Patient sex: M
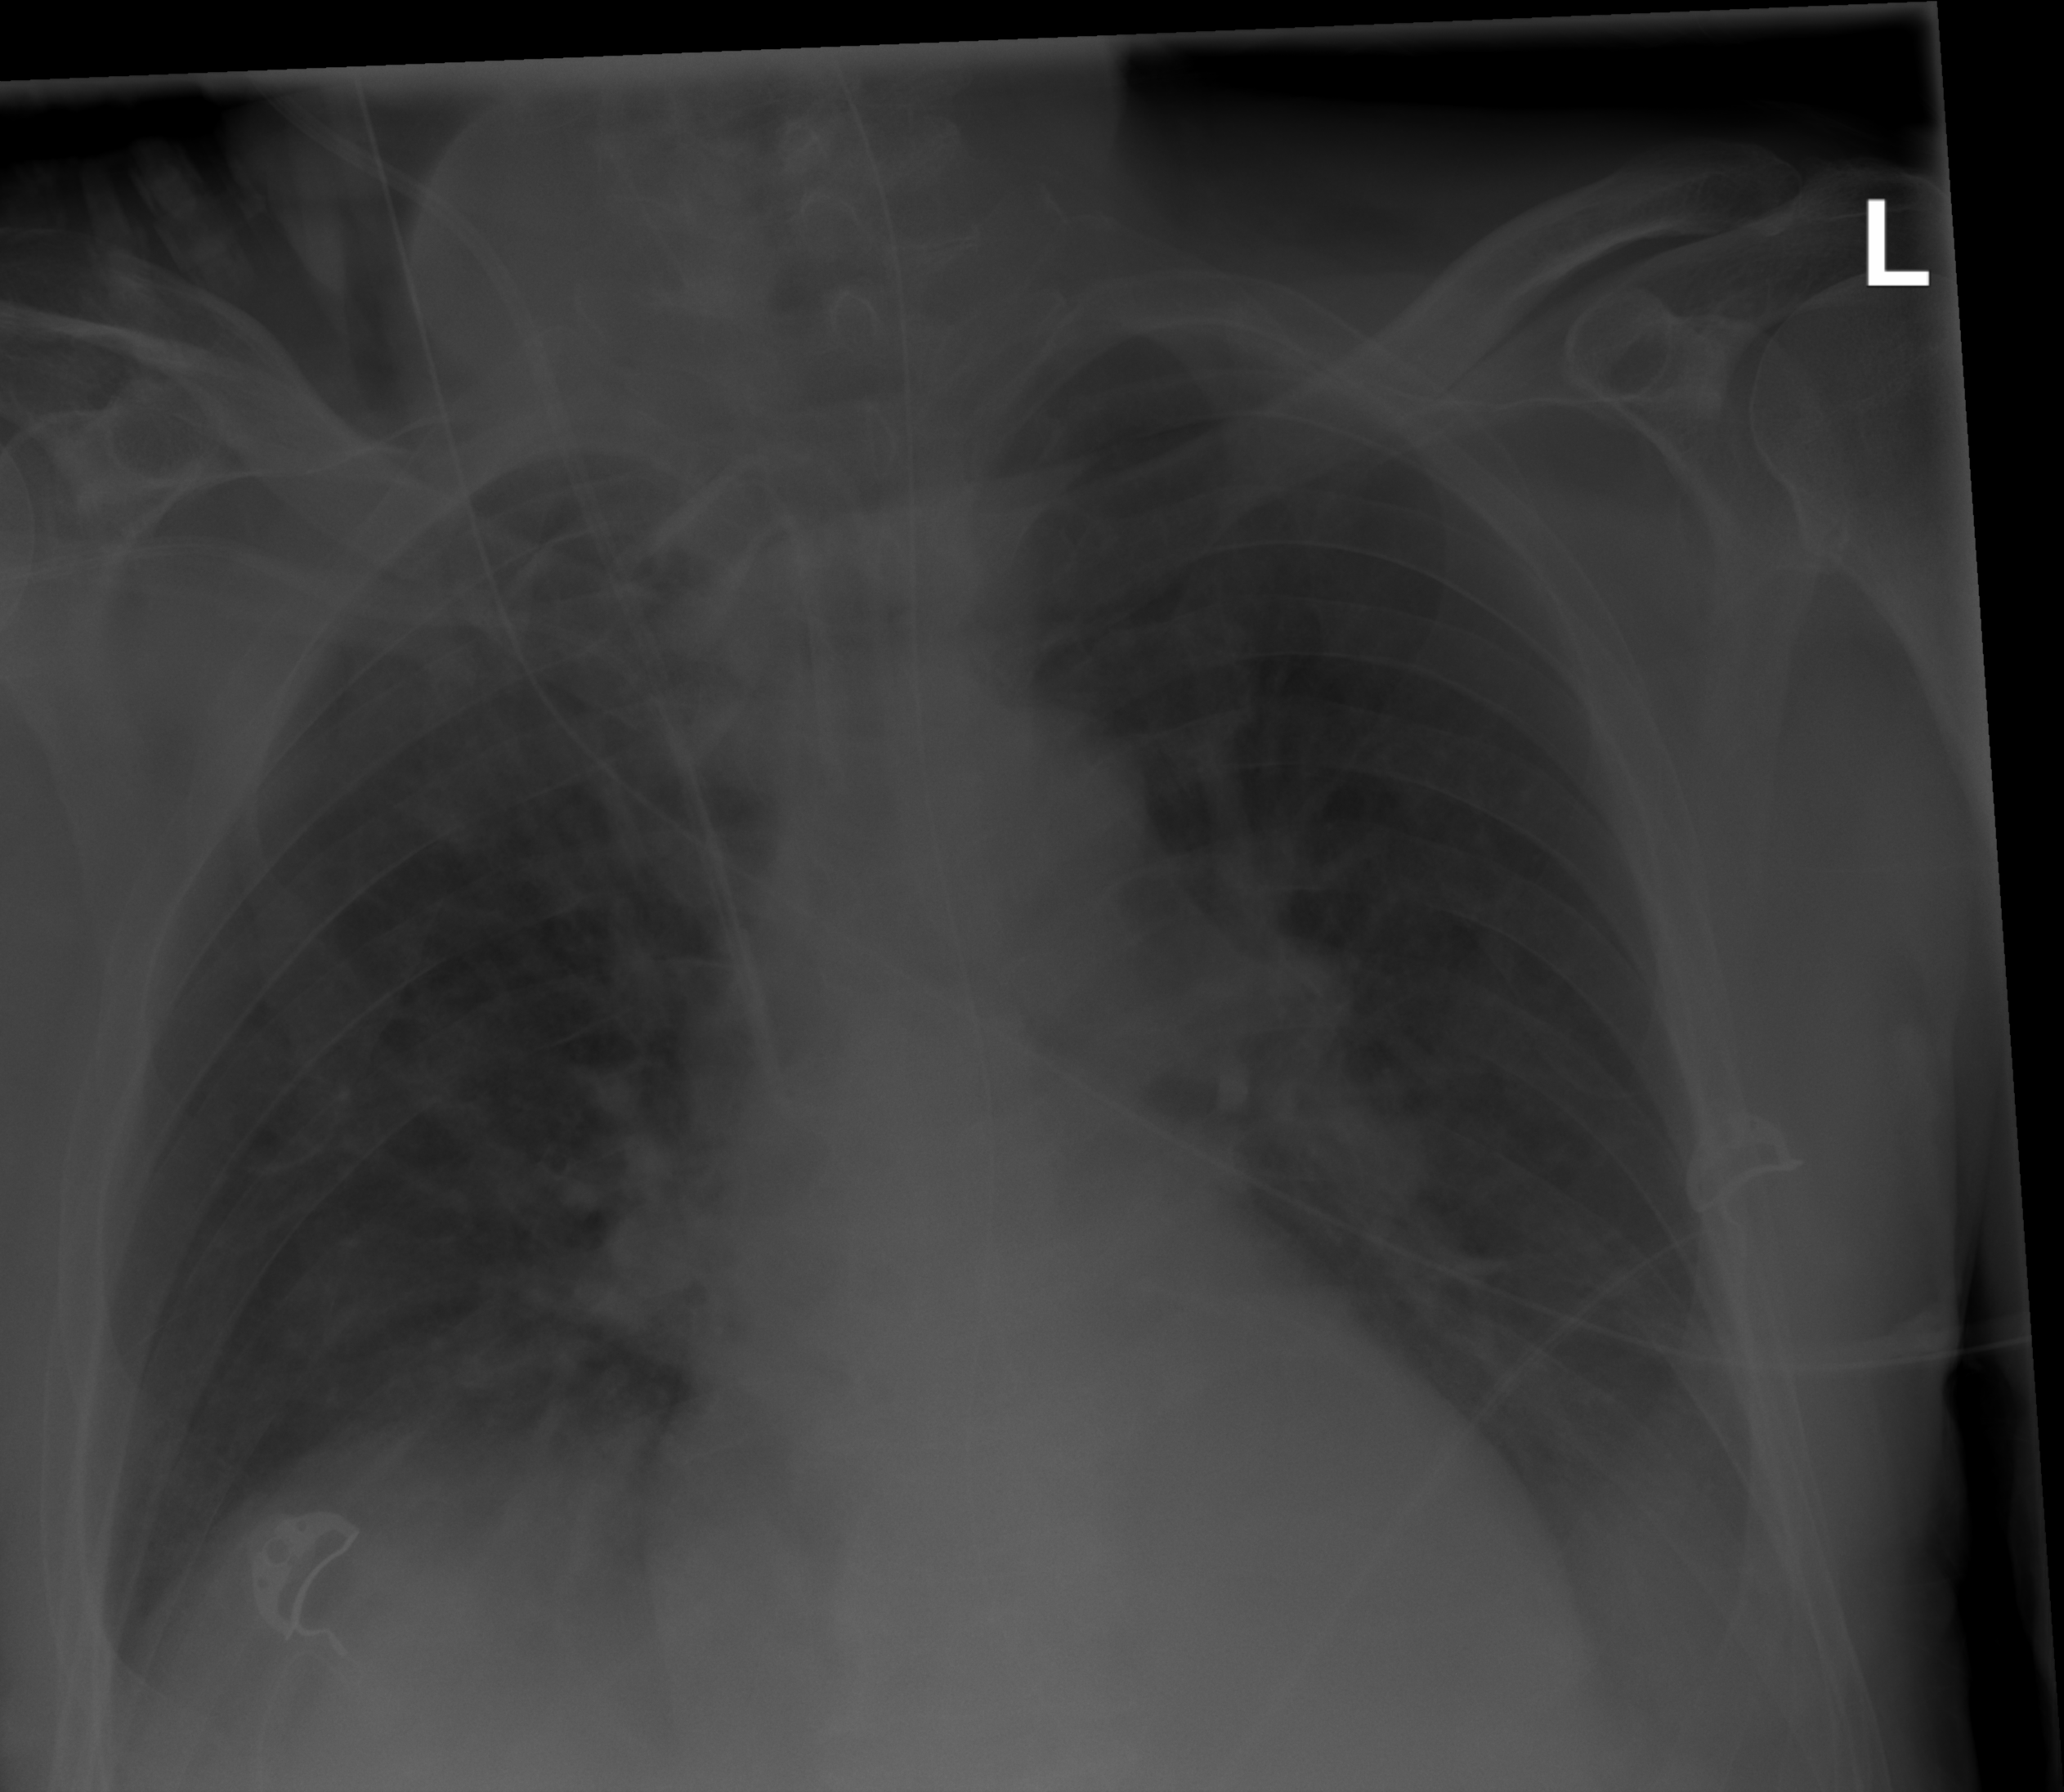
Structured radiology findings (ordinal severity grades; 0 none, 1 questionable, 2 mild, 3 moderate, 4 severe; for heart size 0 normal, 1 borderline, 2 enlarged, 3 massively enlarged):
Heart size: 0
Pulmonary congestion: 0
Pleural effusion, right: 0
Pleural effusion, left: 2
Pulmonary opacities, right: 0
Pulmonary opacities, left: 0
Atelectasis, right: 2
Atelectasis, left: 2